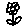
Label: flower